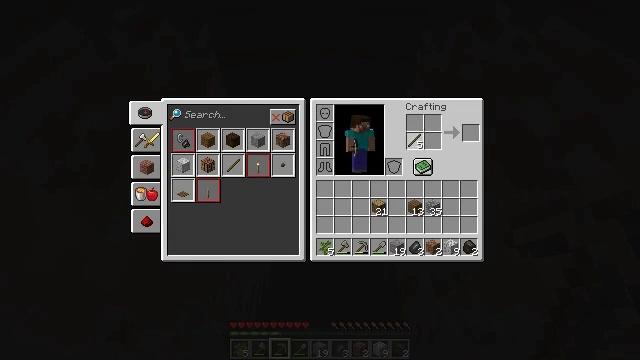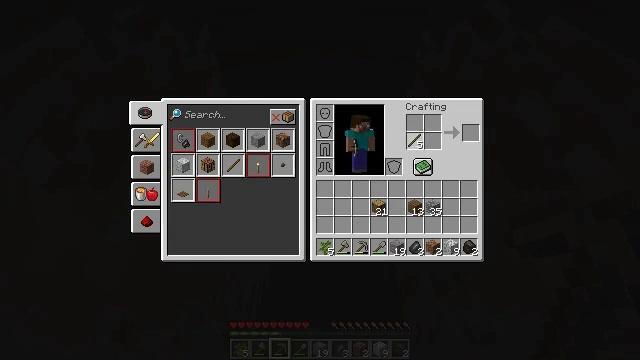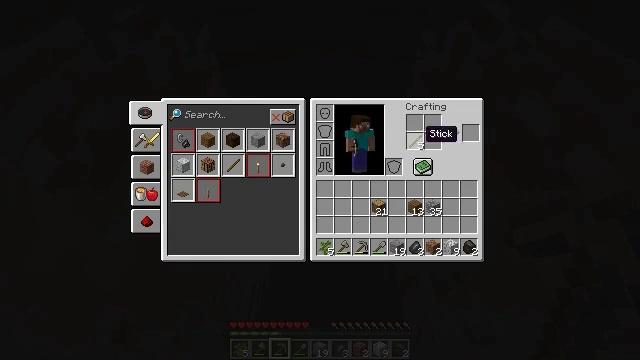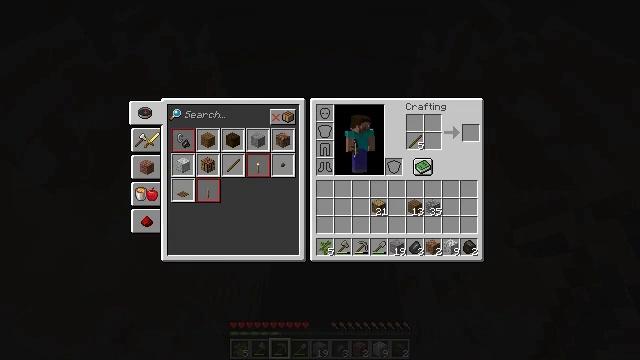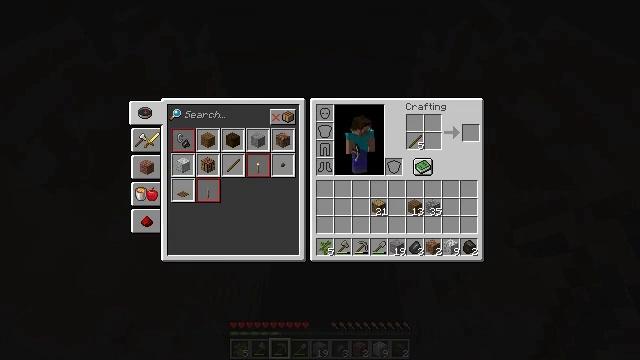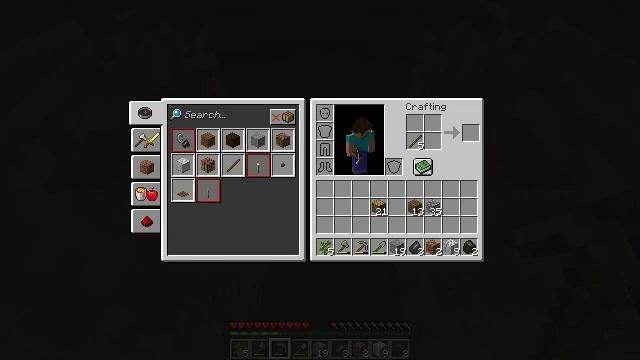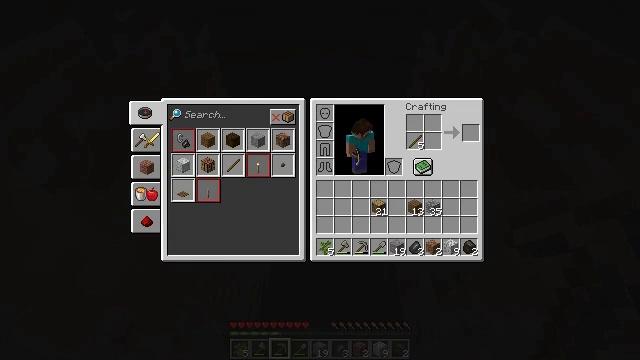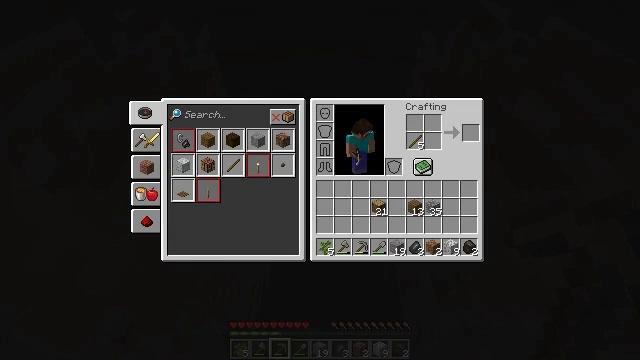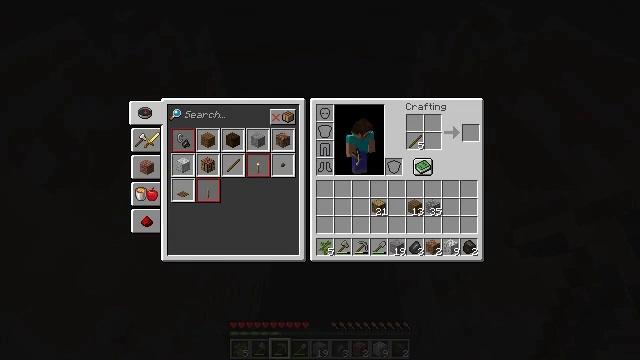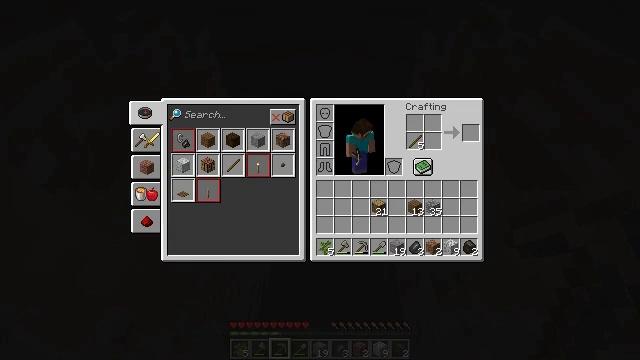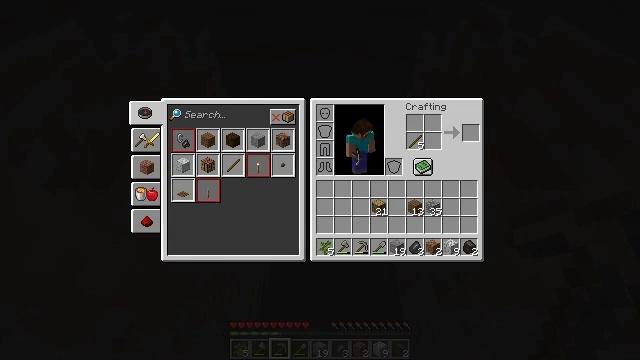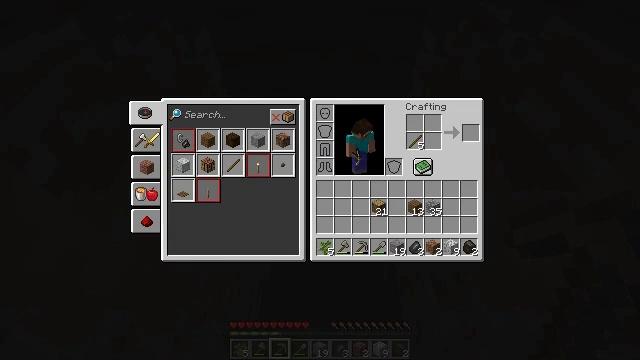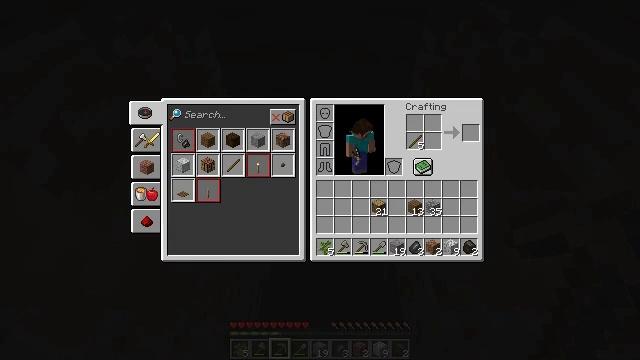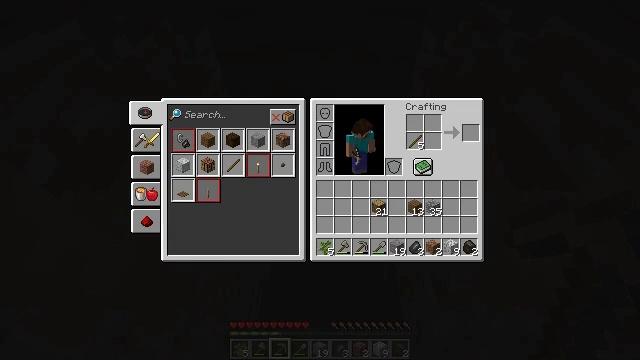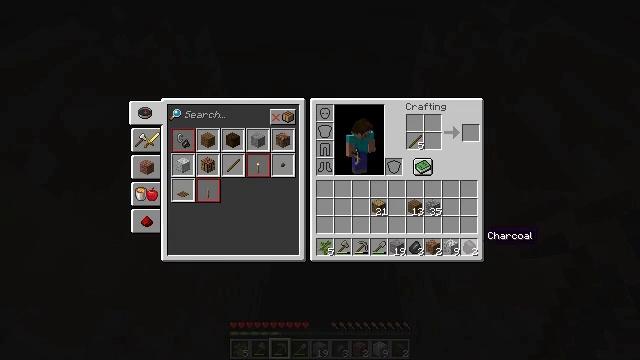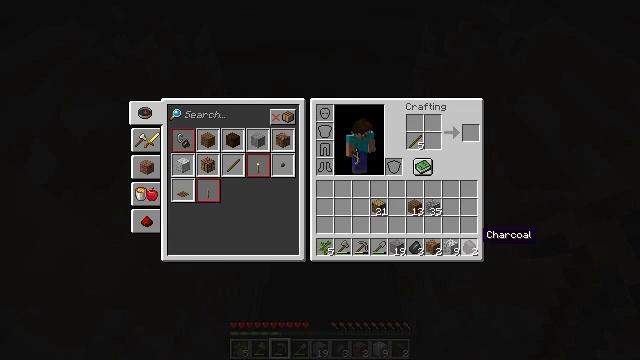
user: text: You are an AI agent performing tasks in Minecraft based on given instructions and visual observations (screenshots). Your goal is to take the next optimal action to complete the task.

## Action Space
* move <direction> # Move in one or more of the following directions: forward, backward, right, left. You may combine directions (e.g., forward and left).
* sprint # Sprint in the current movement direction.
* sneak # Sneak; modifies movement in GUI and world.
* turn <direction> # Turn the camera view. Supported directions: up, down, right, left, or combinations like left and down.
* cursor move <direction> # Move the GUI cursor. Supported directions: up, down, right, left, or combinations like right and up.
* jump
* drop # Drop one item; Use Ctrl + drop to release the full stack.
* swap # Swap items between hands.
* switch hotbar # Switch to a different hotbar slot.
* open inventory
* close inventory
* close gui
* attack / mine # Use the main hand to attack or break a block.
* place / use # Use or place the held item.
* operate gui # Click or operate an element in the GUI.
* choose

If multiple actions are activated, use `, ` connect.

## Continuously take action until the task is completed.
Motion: motion action
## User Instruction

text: Break the stone block.
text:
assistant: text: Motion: attack / mine
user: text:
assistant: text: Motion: no_op
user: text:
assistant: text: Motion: turn right and down
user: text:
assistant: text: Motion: turn right and down
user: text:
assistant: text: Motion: turn down
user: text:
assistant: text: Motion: no_op
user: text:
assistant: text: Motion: no_op
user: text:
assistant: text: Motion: no_op
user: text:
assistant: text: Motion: no_op
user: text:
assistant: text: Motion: no_op
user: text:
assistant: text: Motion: no_op
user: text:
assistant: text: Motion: no_op
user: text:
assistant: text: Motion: no_op
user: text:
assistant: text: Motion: no_op
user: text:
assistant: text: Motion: no_op
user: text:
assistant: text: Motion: no_op
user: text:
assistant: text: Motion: no_op
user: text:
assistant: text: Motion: no_op
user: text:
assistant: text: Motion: no_op
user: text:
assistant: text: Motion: no_op
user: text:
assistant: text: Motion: attack / mine
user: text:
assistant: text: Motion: attack / mine
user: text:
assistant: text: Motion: attack / mine
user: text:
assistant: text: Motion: turn up
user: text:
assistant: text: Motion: turn up
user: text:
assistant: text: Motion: turn up
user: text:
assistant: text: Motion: turn up
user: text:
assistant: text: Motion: no_op
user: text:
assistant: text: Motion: no_op
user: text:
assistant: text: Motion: no_op